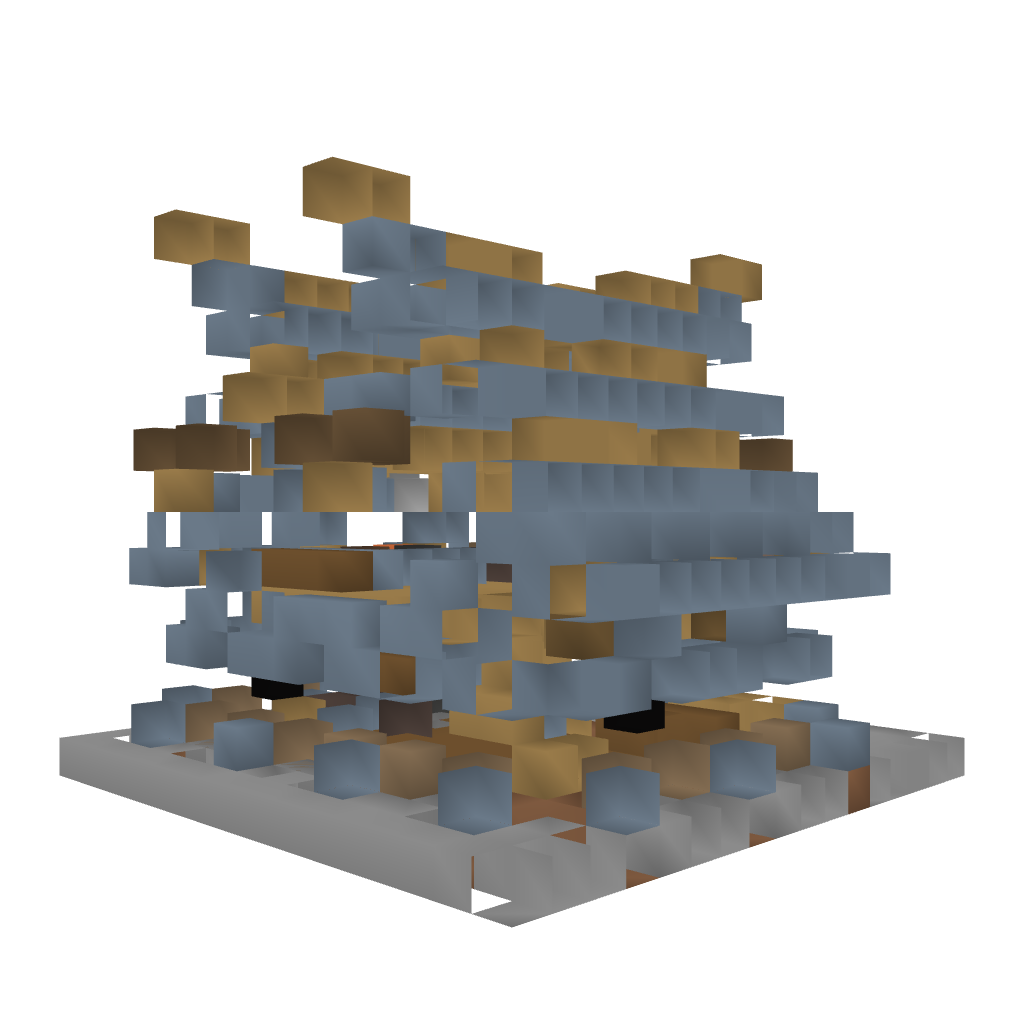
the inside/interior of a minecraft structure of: Medieval House